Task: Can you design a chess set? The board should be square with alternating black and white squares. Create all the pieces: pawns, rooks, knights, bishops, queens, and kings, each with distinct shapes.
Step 3704:
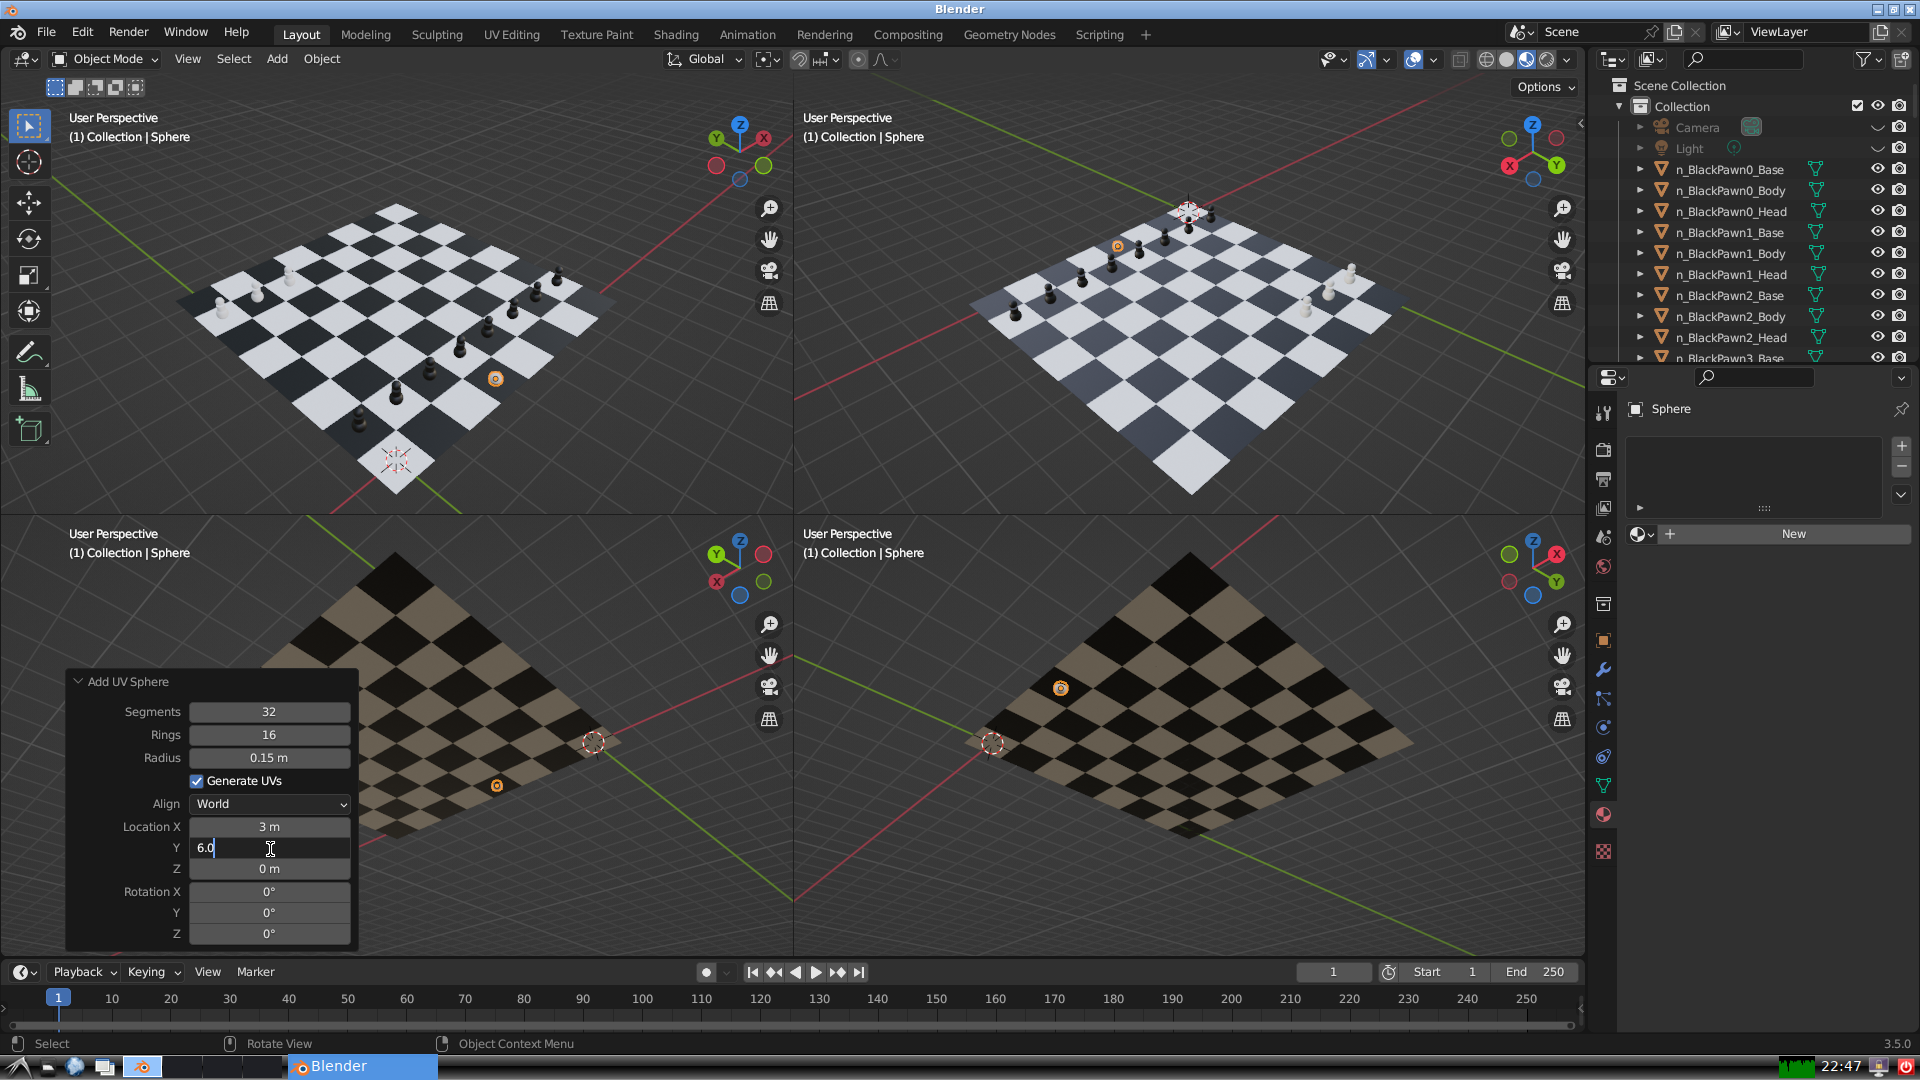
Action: {"key_press": ['Return']}